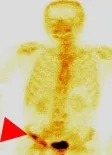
Representative emission computed tomography scans. Anterior scans.
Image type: radiology (ct)